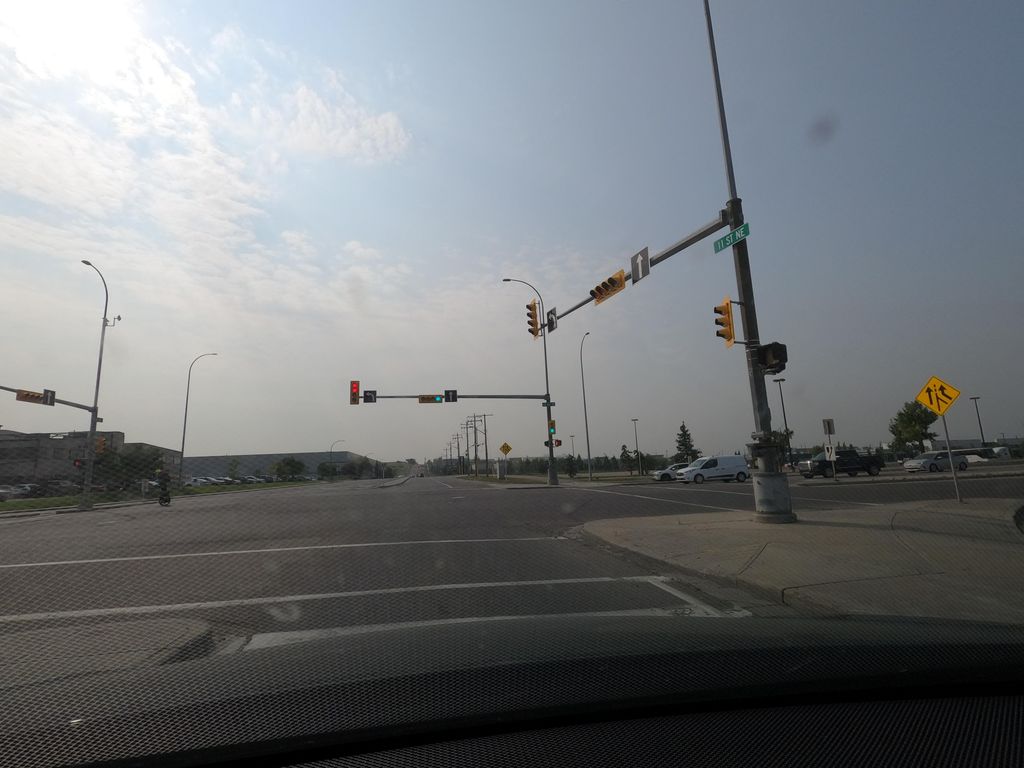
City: calgary